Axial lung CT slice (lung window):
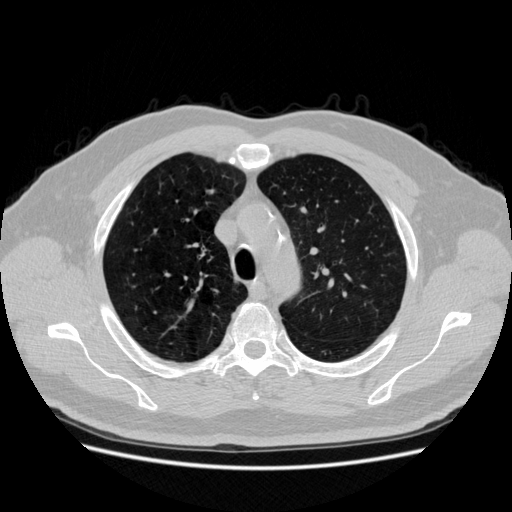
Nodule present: no